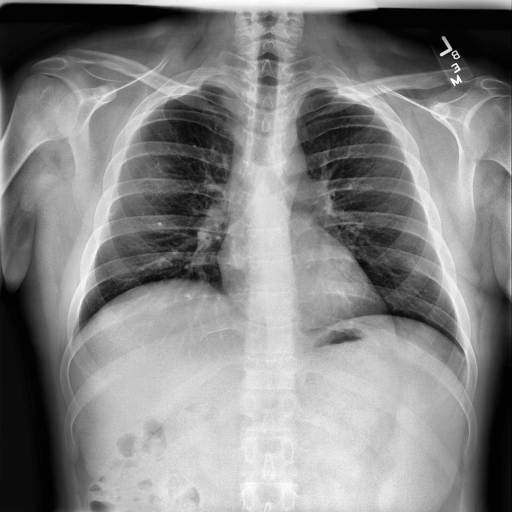
Finding: NORMAL